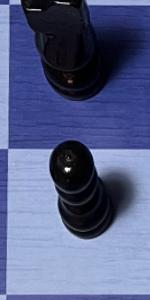
Label: Pawn_Black